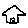
Label: house